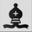
Piece: bB